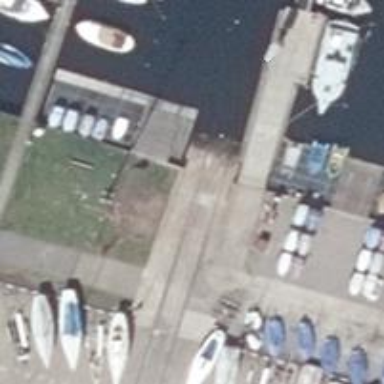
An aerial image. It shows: Slipway on leisure land.